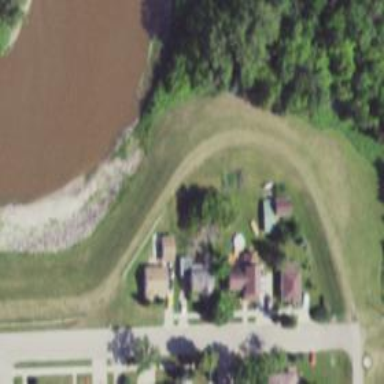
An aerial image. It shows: Levee embankment.